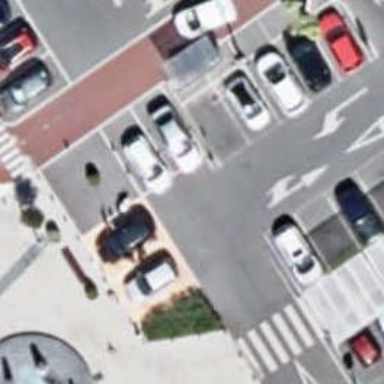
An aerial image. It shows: Parking aisle designated as service road.